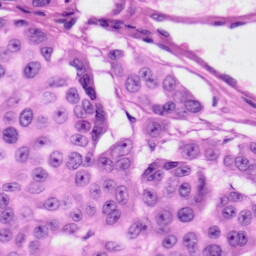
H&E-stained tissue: Skin